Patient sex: F
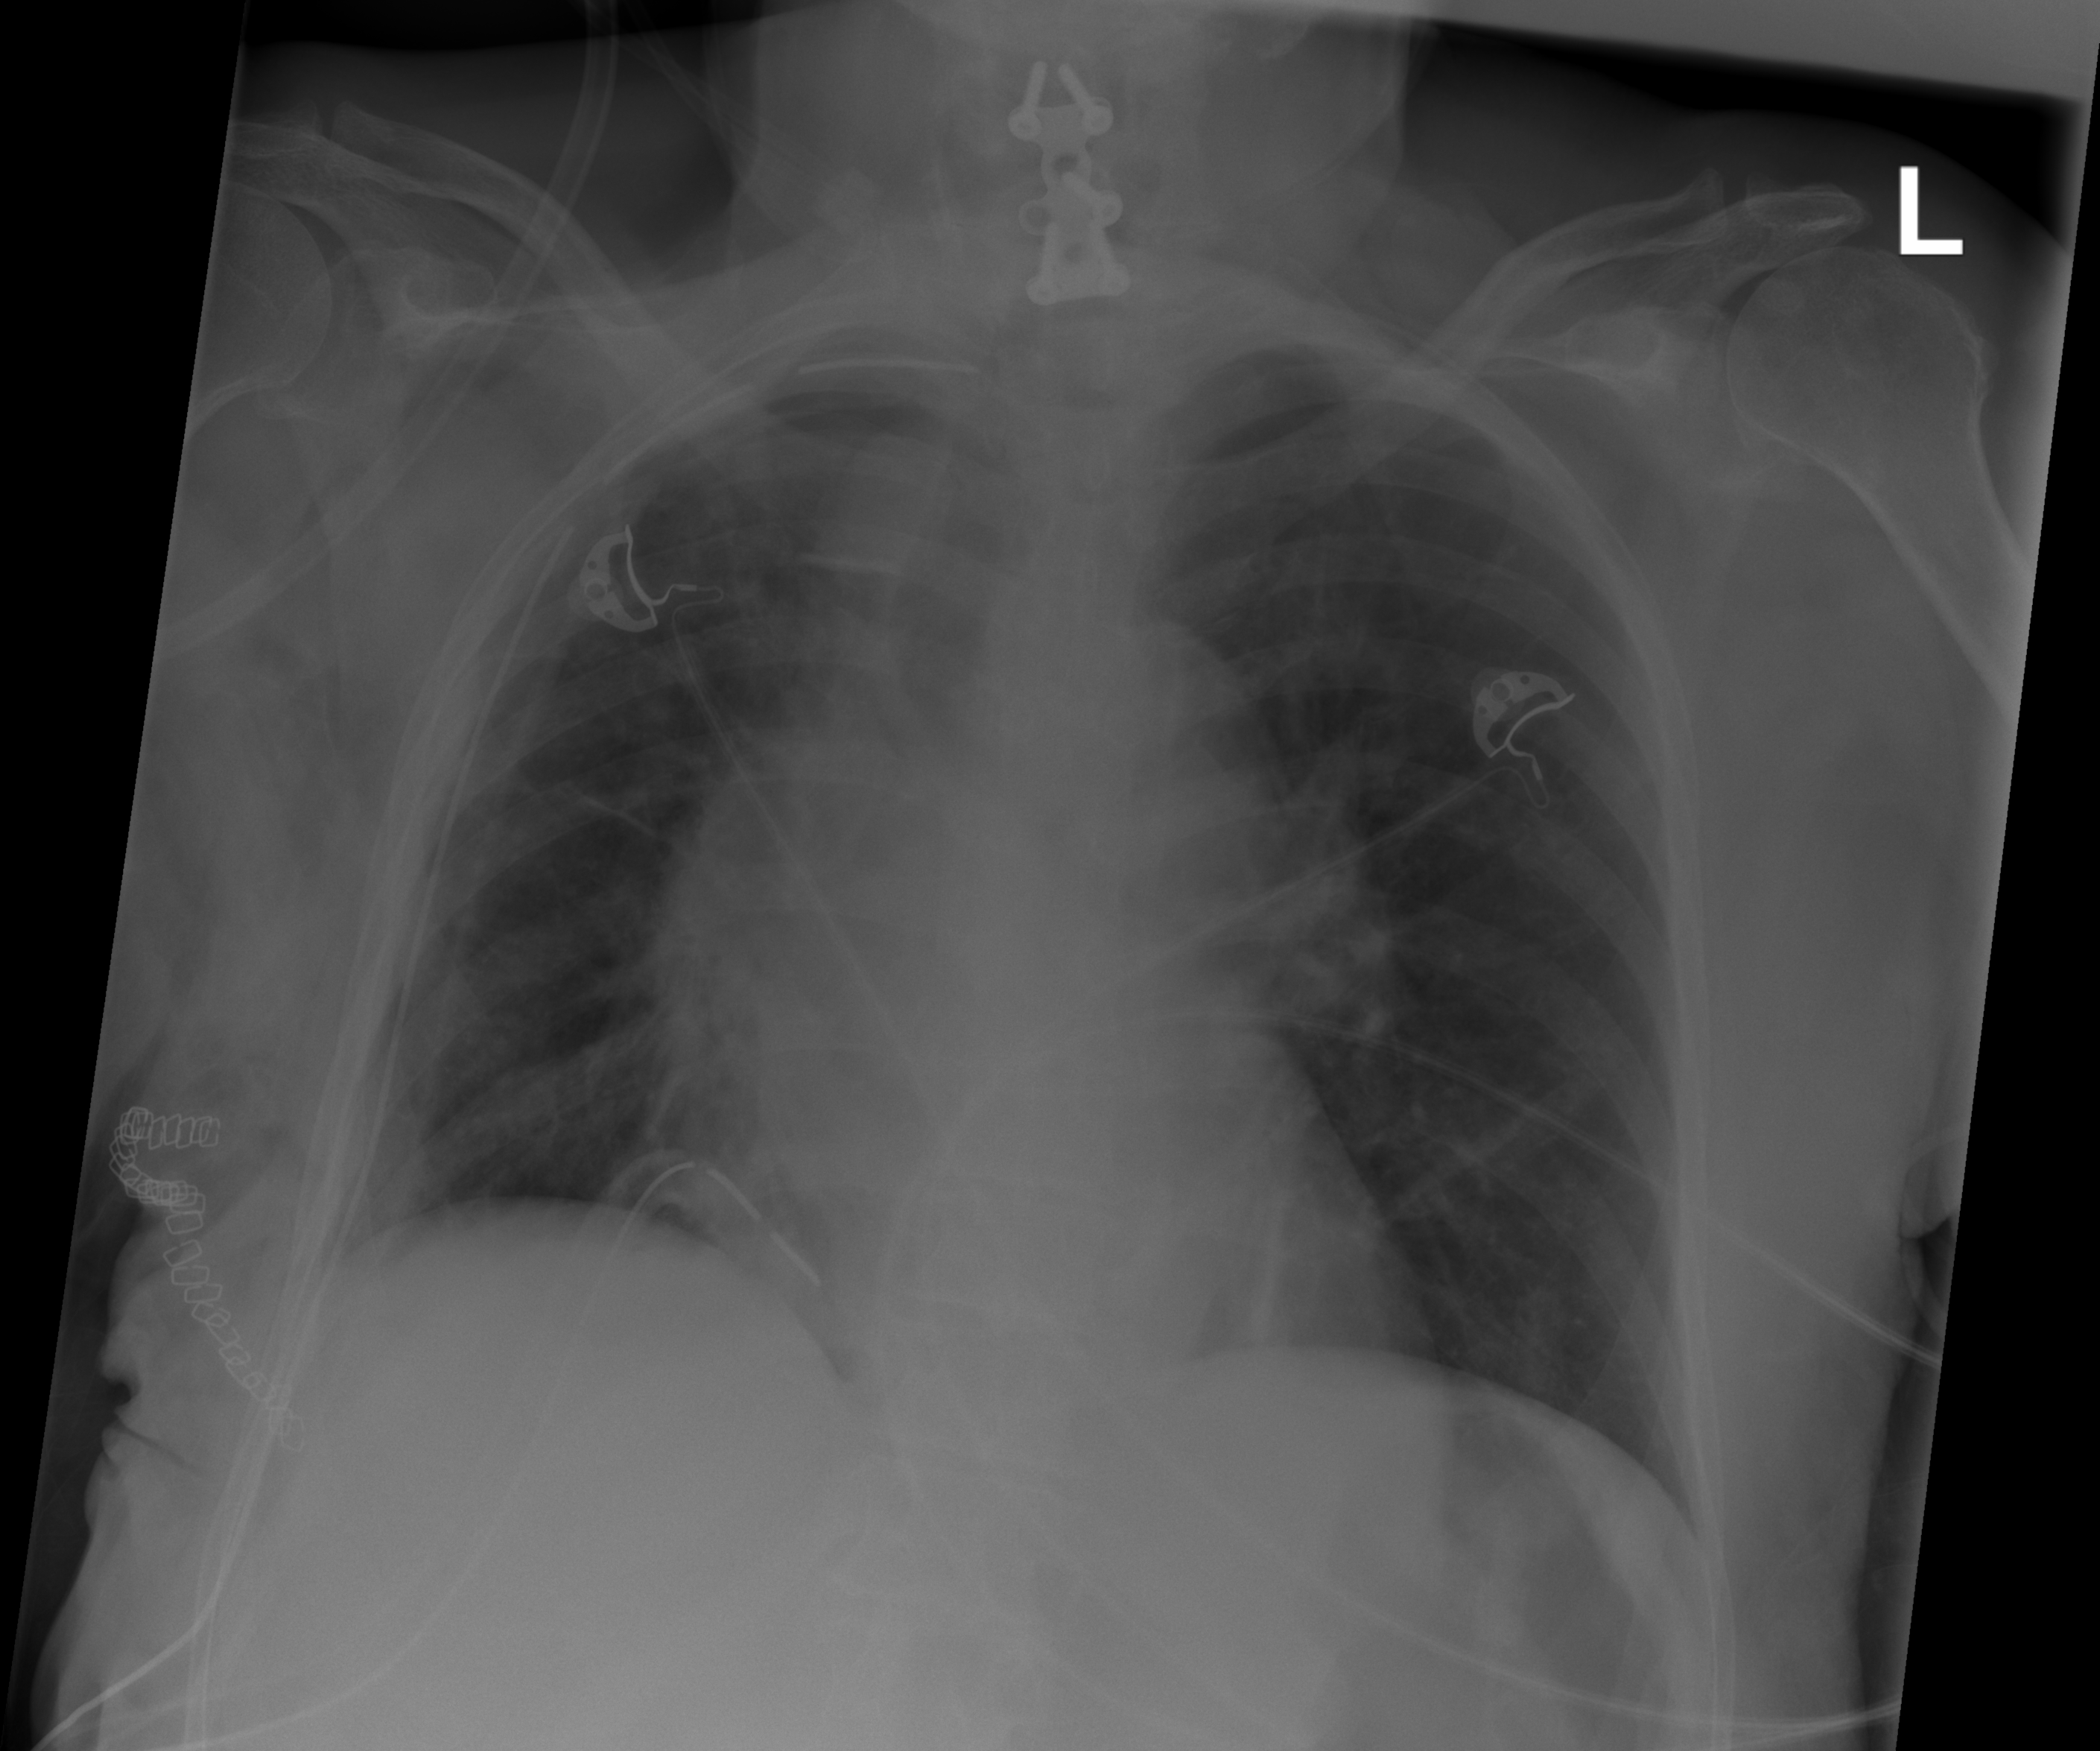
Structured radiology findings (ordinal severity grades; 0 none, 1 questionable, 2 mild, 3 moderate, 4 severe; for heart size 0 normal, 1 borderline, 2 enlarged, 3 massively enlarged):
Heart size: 2
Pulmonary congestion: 0
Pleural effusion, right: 0
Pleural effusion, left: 0
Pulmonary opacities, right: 1
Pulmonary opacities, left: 0
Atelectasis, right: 0
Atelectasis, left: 0